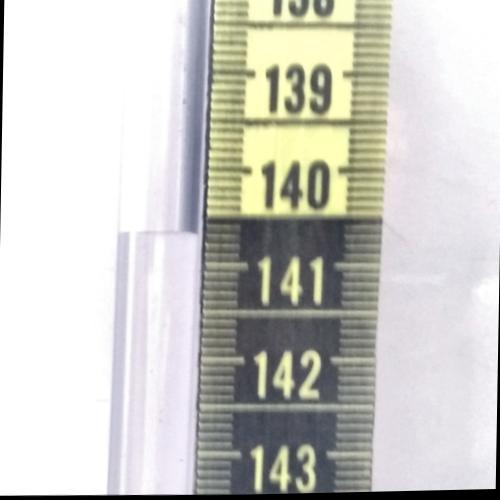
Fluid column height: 140.7 cm